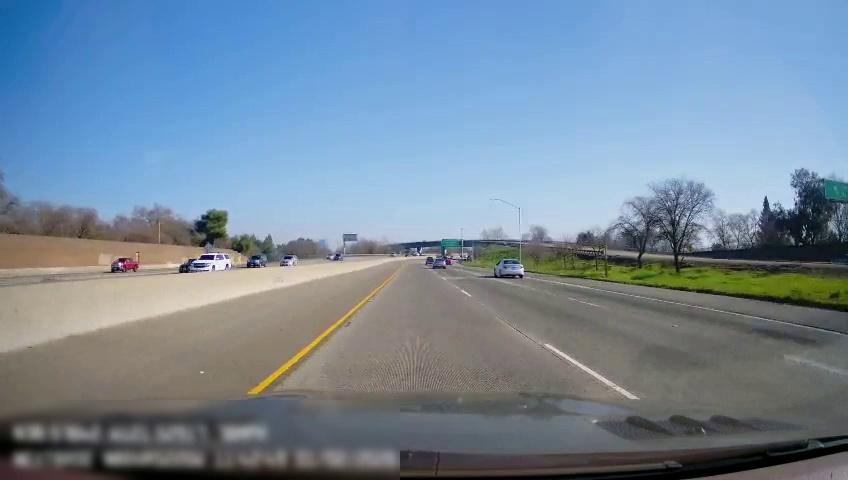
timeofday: Day
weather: Sunny
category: Drivable Space
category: Vehicles | Truck
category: Vehicles | Car
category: Vehicles | SUV
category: Vehicles | SUV
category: Vehicles | Car
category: Vehicles | Truck
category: Drivable Space
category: Drivable Space
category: Vehicles | Car
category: Vehicles | Car
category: Lanes | Current Lane
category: Lanes | Current Lane
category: Lanes | Current Lane
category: Lanes | Alternate Lane
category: Traffic | Signs
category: Traffic | Signs
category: Traffic | Signs